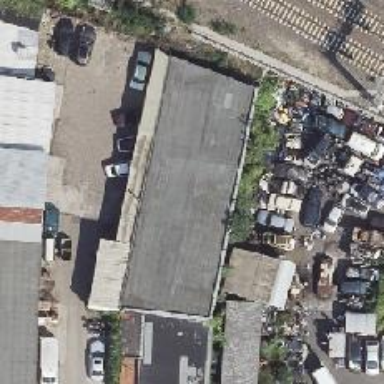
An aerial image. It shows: Car repair shop.